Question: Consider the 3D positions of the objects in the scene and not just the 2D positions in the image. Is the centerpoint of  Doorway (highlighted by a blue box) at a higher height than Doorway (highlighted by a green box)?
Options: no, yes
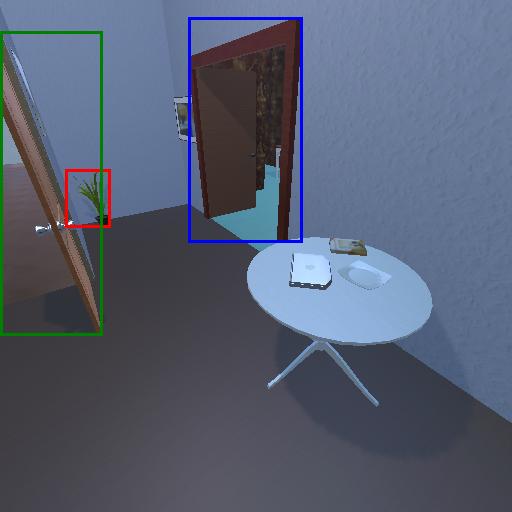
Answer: no